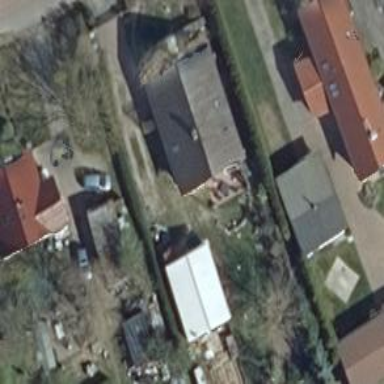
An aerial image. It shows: Simple and straightforward house.